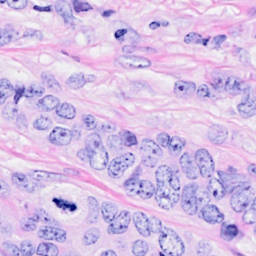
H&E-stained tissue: Breast